Question: Like this:

See exmaple under the article:
<URL>
The design is not the problem, but how to get the number of shares for this url for twitter, facebook and google plus?
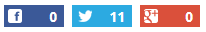
Answer: Found the solution. Here is how to get the counts by API:
'''
<?php
if ($network == 'facebook')
{
$string = file_get_contents('http://graph.facebook.com/?id=' . $current_url);
$array = json_decode($string, true);
if (isset($array['shares']))
$number = intval($array['shares']);
else
$number = 0;
}
elseif ($network == 'twitter')
{
$string = file_get_contents('http://urls.api.twitter.com/1/urls/count.json?url=' . $current_url);
$array = json_decode($string, true);
if (isset($array['count']))
$number = intval($array['count']);
else
$number = 0;
}
elseif ($network == 'googleplus')
{
$curl = curl_init();
curl_setopt($curl, CURLOPT_URL, "https://clients6.google.com/rpc");
curl_setopt($curl, CURLOPT_POST, true);
curl_setopt($curl, CURLOPT_SSL_VERIFYPEER, false);
curl_setopt($curl, CURLOPT_POSTFIELDS, '[{"method":"pos.plusones.get","id":"p","params":{"nolog":true,"id":"'.$current_url.'","source":"widget","userId":"@viewer","groupId":"@self"},"jsonrpc":"2.0","key":"p","apiVersion":"v1"}]');
curl_setopt($curl, CURLOPT_RETURNTRANSFER, true);
curl_setopt($curl, CURLOPT_HTTPHEADER, array('Content-type: application/json'));
$curl_results = curl_exec($curl);
curl_close ($curl);
$array = json_decode($curl_results, true);
if (isset($array[0]['result']['metadata']['globalCounts']['count']))
$number = intval($array[0]['result']['metadata']['globalCounts']['count']);
else
$number = 0;
}
?>
'''